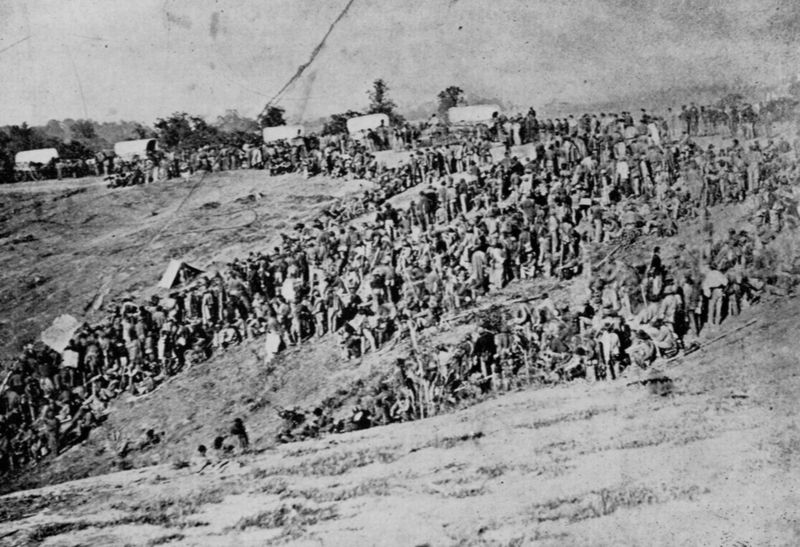
Titel: Konföderierte Gegangene bei Belle Plain
Künstler: Mathew B. Brady
Schlagwörter: baum, berg, himmel, kampf, mann, weiß, wolken, bäume, frauen, landschaft, menschen, grau, hintergrund, männer, schwarz, straße, gras, tiere, weg, wiese, leute, masse, menge, alt, stehen, steine, bild, erde, feld, felder, horizont, hügel, natur, rauch, boden, tal, wald, arbeit, karren, kinder, pferd, pferde, reiter, abhang, arbeiten, russland, hang, zug, nebel, nautr, pause, rast, amerika, kutsche, kutschen, arbeiter, grube, wagen, böschung, angst, krieg, querformat, schlacht, soldaten, warten, steppe, flucht, foto, fotografie, photographie, senke, schwarz-weiß, scharz, waffen, menschenmasse, staub, wägen, menschenmenge, armee, feldzug, heer, photo, kaputt, reise, siedlung, dreck, umzug, planwagen, kolonne, vertreibung, treck, abwärts, knick, weise, wanderung, zelt, zelte, lager, riss, planen, dokumentation, siedler, tross, beschädigt, photograhie, western, hügell, indiander, planwägen, track, felszug, antisemitismus